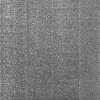
Atmospheric dust classification: dusty